Group 1:
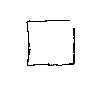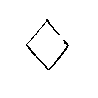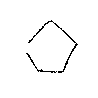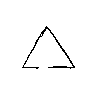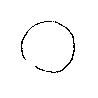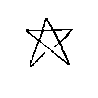
Group 2:
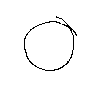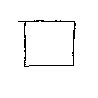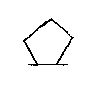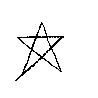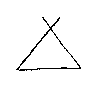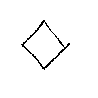
Rule separating the two groups: A little less than a regular shape vs. a little more than a regular shape.
Concepts: approximately, extra_part, imperfection_small, missing_part
Author: Douglas R. Hofstadter